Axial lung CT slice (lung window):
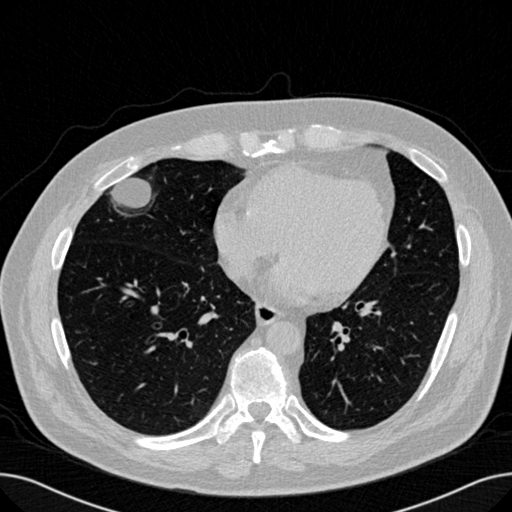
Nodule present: no